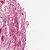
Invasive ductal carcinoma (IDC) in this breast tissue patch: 0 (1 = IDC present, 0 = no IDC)